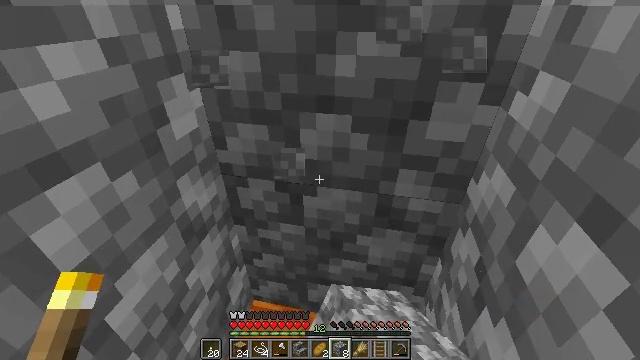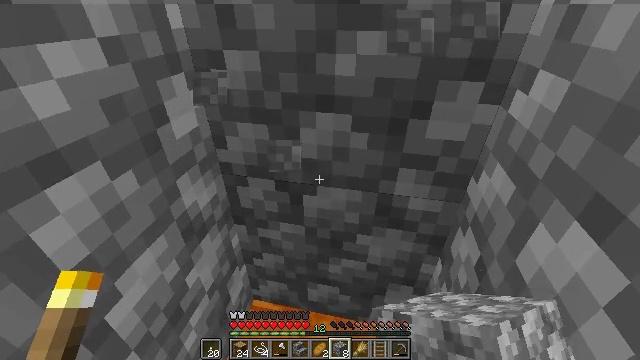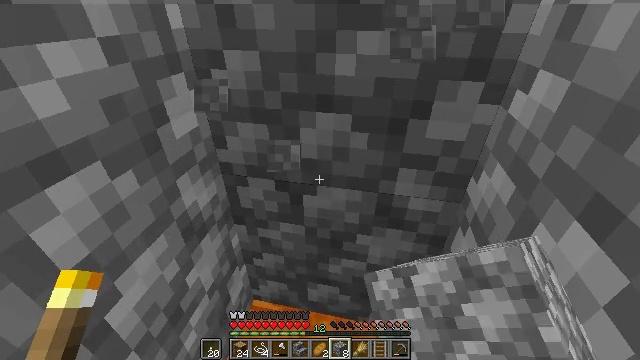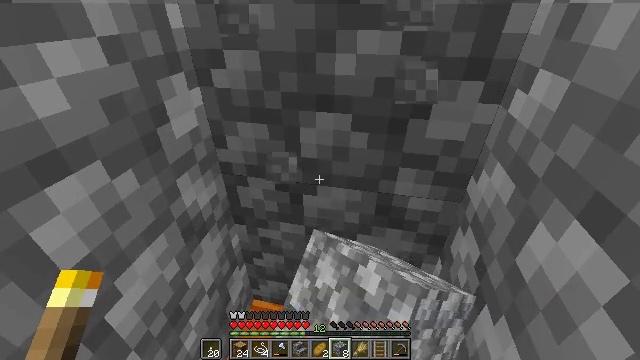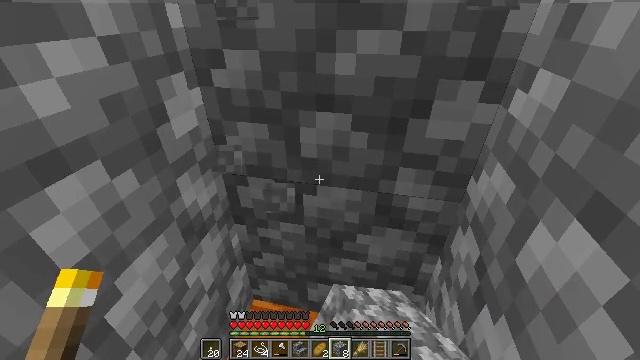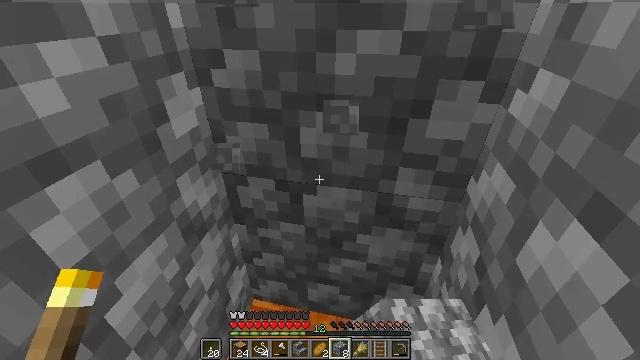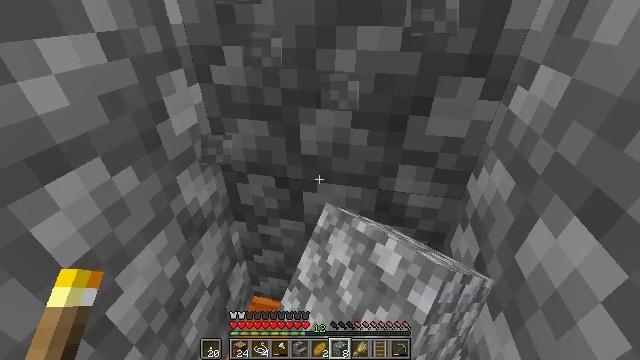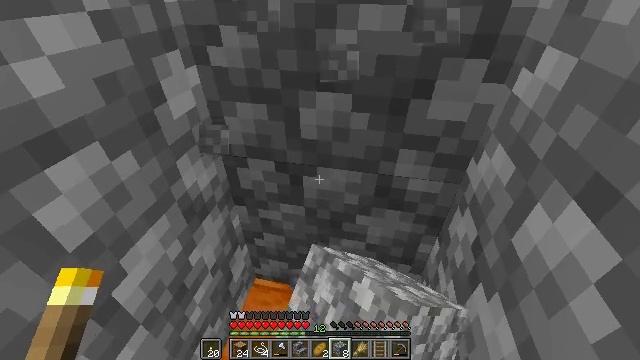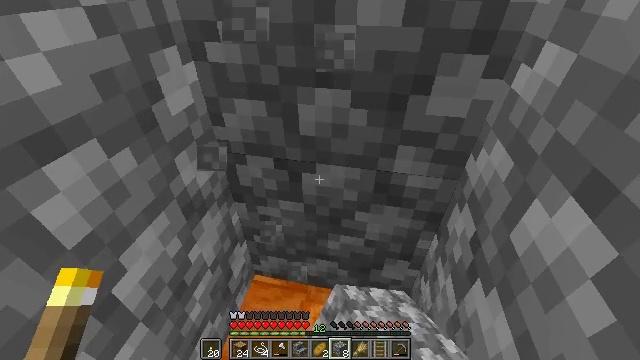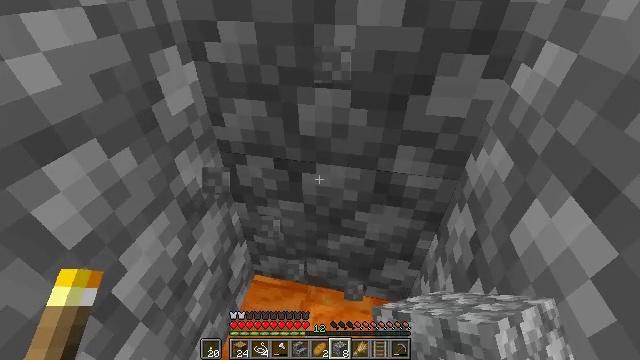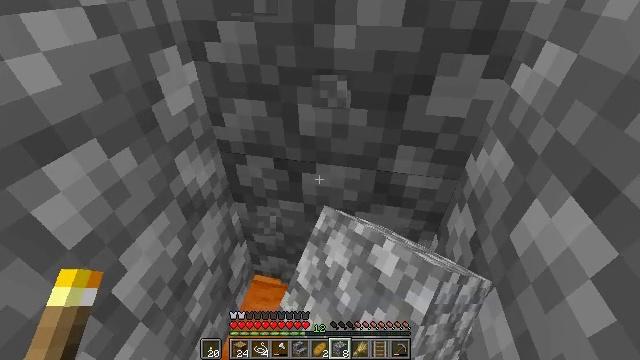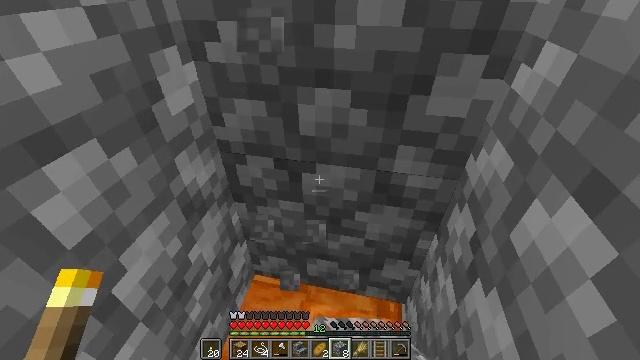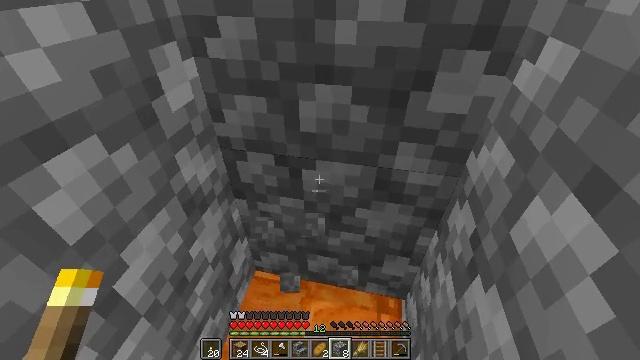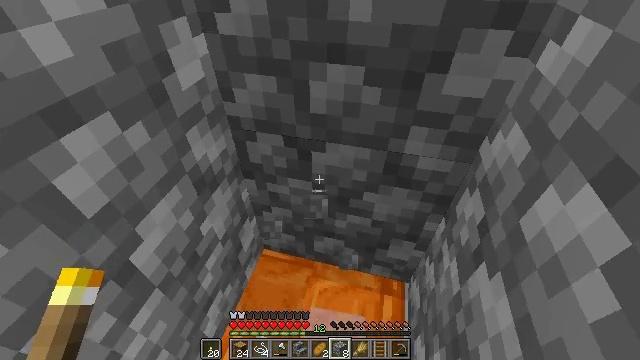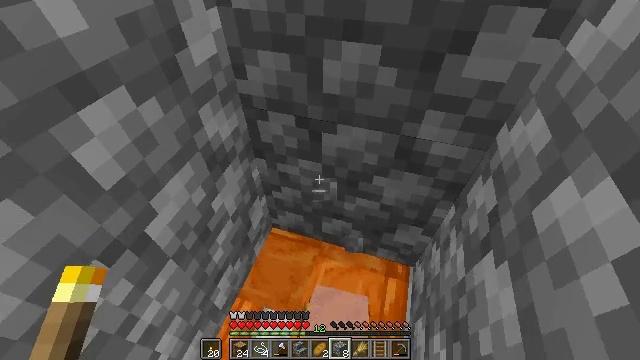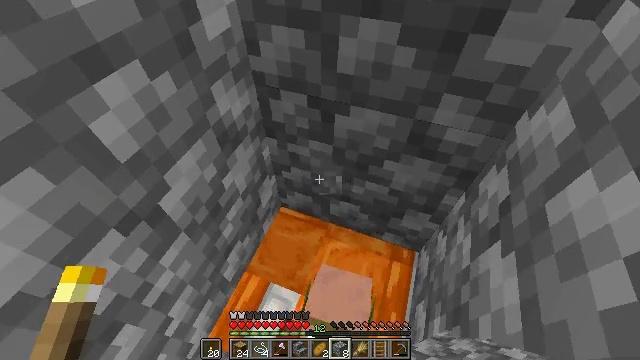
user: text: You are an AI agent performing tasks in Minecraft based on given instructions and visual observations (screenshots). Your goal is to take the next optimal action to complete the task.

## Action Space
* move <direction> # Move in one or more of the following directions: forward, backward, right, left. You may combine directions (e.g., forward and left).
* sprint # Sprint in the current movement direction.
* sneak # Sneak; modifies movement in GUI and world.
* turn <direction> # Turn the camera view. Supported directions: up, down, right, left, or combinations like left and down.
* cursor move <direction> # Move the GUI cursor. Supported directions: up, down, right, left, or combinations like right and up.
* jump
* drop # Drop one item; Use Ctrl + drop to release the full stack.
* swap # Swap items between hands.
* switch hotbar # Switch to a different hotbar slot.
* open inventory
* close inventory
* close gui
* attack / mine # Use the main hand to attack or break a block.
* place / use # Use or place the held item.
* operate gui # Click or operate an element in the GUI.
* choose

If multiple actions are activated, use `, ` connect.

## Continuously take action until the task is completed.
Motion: motion action
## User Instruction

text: Collect the cobblestone stairs.
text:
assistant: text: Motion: attack / mine
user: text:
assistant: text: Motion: attack / mine
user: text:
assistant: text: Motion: attack / mine
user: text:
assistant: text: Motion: attack / mine
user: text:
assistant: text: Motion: attack / mine
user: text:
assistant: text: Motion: attack / mine
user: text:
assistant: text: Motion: turn down, attack / mine
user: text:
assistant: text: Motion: attack / mine
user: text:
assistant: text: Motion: attack / mine
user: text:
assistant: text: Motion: attack / mine
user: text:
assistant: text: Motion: no_op
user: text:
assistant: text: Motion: no_op
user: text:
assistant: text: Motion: turn left and down
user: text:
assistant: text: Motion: turn left and down
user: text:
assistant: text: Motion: turn left and down
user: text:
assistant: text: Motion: turn left and down
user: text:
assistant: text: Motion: sneak, turn left and down
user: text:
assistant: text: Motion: sneak, turn left and down
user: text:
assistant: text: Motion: sneak
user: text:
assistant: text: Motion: sneak
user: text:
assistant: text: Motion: sneak, turn right and up
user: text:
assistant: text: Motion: sneak, turn right and up
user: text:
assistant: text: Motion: sneak, turn right and up
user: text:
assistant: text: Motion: sneak, turn right and up
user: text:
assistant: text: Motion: move back, sneak, turn right and up
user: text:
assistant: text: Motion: move back, sneak, turn right and up
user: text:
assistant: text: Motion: move back, sneak, turn right and up
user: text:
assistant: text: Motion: move back, sneak, turn right and up
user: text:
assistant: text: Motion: sneak, turn up
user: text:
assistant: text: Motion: sneak